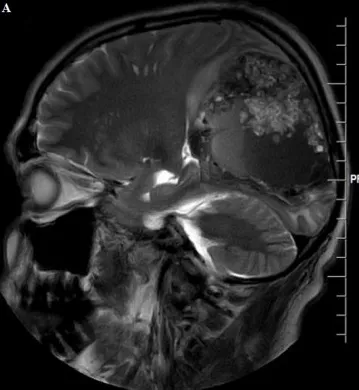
A,B) MRI of the brain sagittal section, lesion in parieto-occipital area.
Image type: radiology (mri)